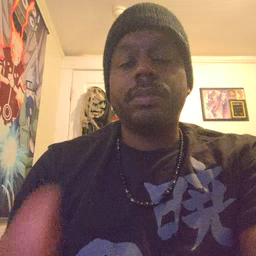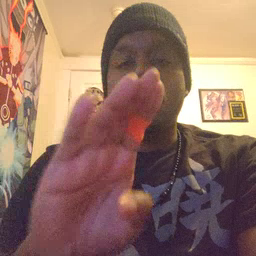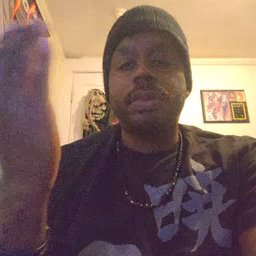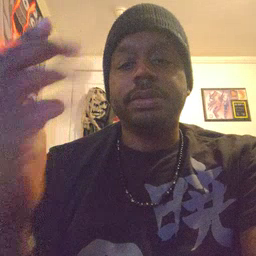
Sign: open